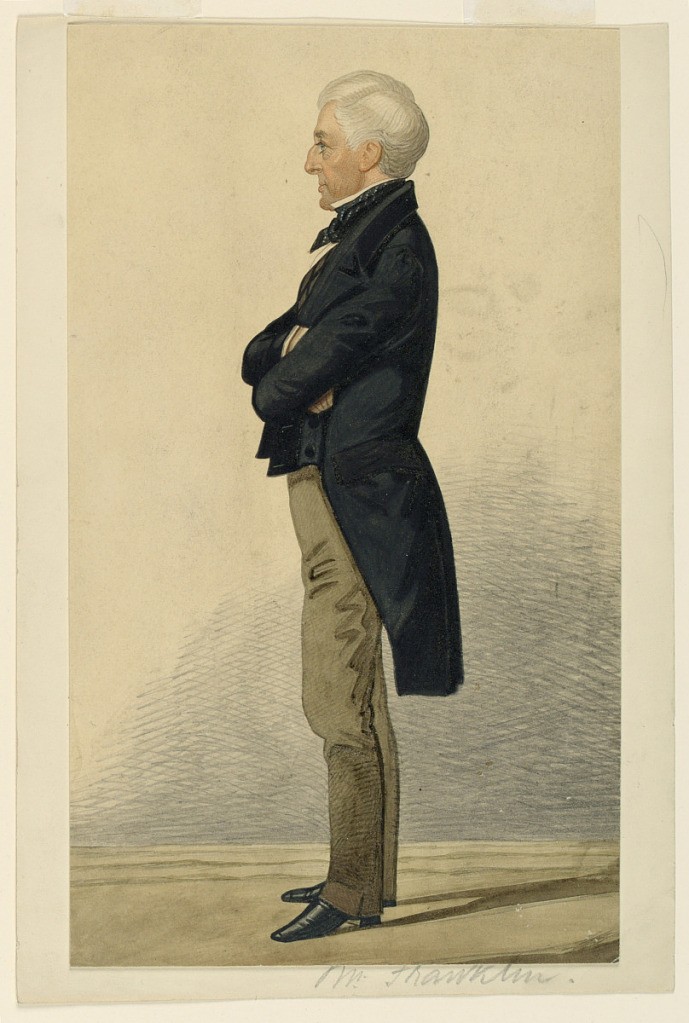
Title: Portrait of Mr. Franklin
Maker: Richard Dighton, British, 1795–1880
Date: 1870–80
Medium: Pen and ink with watercolor
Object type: Drawing
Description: Vertical rectangle. An elderly gentleman, clean-shaven, seen full-length standing in left profile.